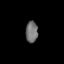
Tissue: lung
Cell type: Endothelial cells
Senescence score: 0.6028
Nuclear area (px): 258
Mean DAPI intensity: 111.415